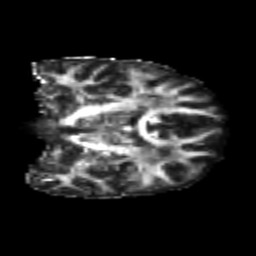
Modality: FA
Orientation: coronal
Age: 24
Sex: male
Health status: healthy
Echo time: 0.074 s